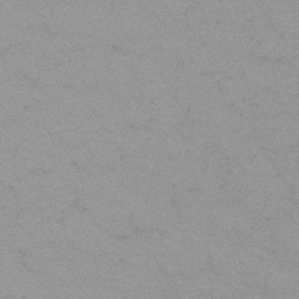
Label: frost